Interaction volume radius: 5 \u00c5
Interaction volume height: 25 \u00c5
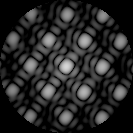
Disorder parameter: 0.07765